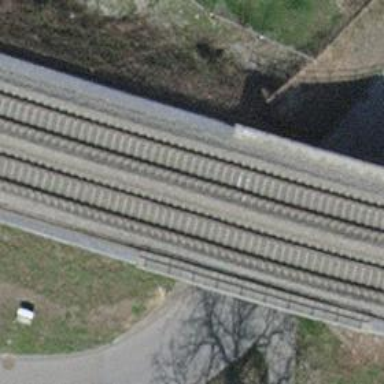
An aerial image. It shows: Bridge with electrified railway tracks featuring contact line.